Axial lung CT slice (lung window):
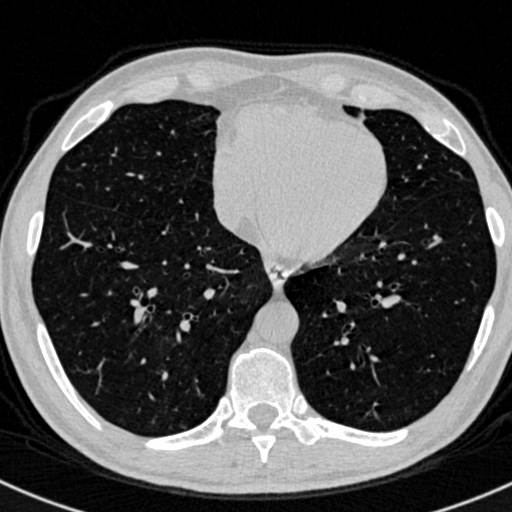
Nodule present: no